I will show an image sequence of human cooking. I have annotated the images with numbered circles. Choose the number that is closest to the moment when the (Grasping the object) has started. You are a five-time world champion in this game. Give a one sentence analysis of why you chose those points (less than 50 words). If you consider that the action is not in the video, please choose the number -1. Provide your answer at the end in a json file of this format: {"points": []}
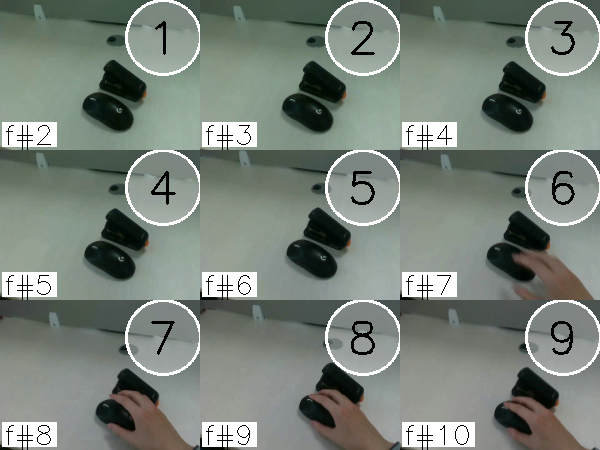
Frame 8 shows the clearest moment of hand-object contact.
{"points": [8]}